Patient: sex F, age 59
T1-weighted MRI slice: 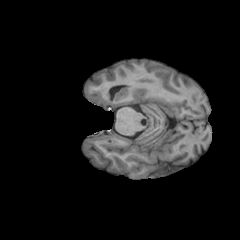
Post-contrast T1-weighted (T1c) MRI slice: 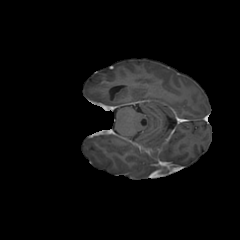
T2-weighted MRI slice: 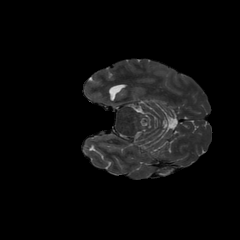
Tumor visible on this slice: no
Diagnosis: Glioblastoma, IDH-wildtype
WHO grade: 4